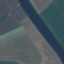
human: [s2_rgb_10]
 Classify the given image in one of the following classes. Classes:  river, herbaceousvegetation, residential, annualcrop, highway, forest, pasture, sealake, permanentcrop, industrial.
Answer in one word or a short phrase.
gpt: River